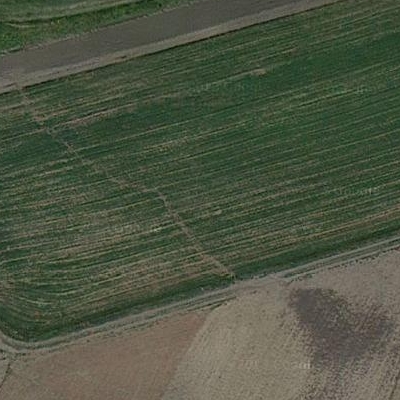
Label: Field